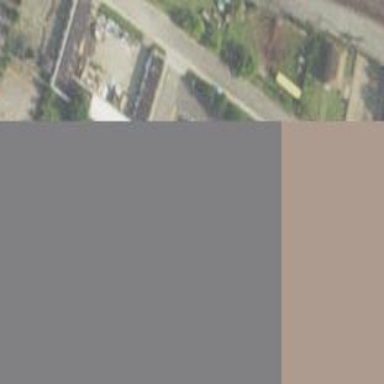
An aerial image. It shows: Building.